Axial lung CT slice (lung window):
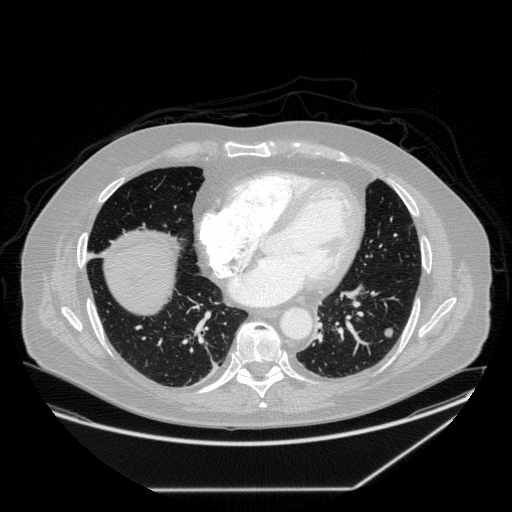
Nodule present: yes
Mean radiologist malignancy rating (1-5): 3.75